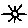
Label: sun